Question: Sometimes when using a layout algorithm such as layout.fruchterman.reingold you can get some nodes that are outliers in the sense that they extend out disproportionately from the rest of the structure. Does anyone know how to impose a maximum length on edges (such as =1) so that the edge cannot exceed a max length and therefore remove these outliers?
'''
l <- layout.fruchterman.reingold(subgraph)
'''
BTW, I'm aware of an employ a scale factor already to regin things in:
'''
l <- layout.fruchterman.reingold(subgraph) * scaleFactor
'''

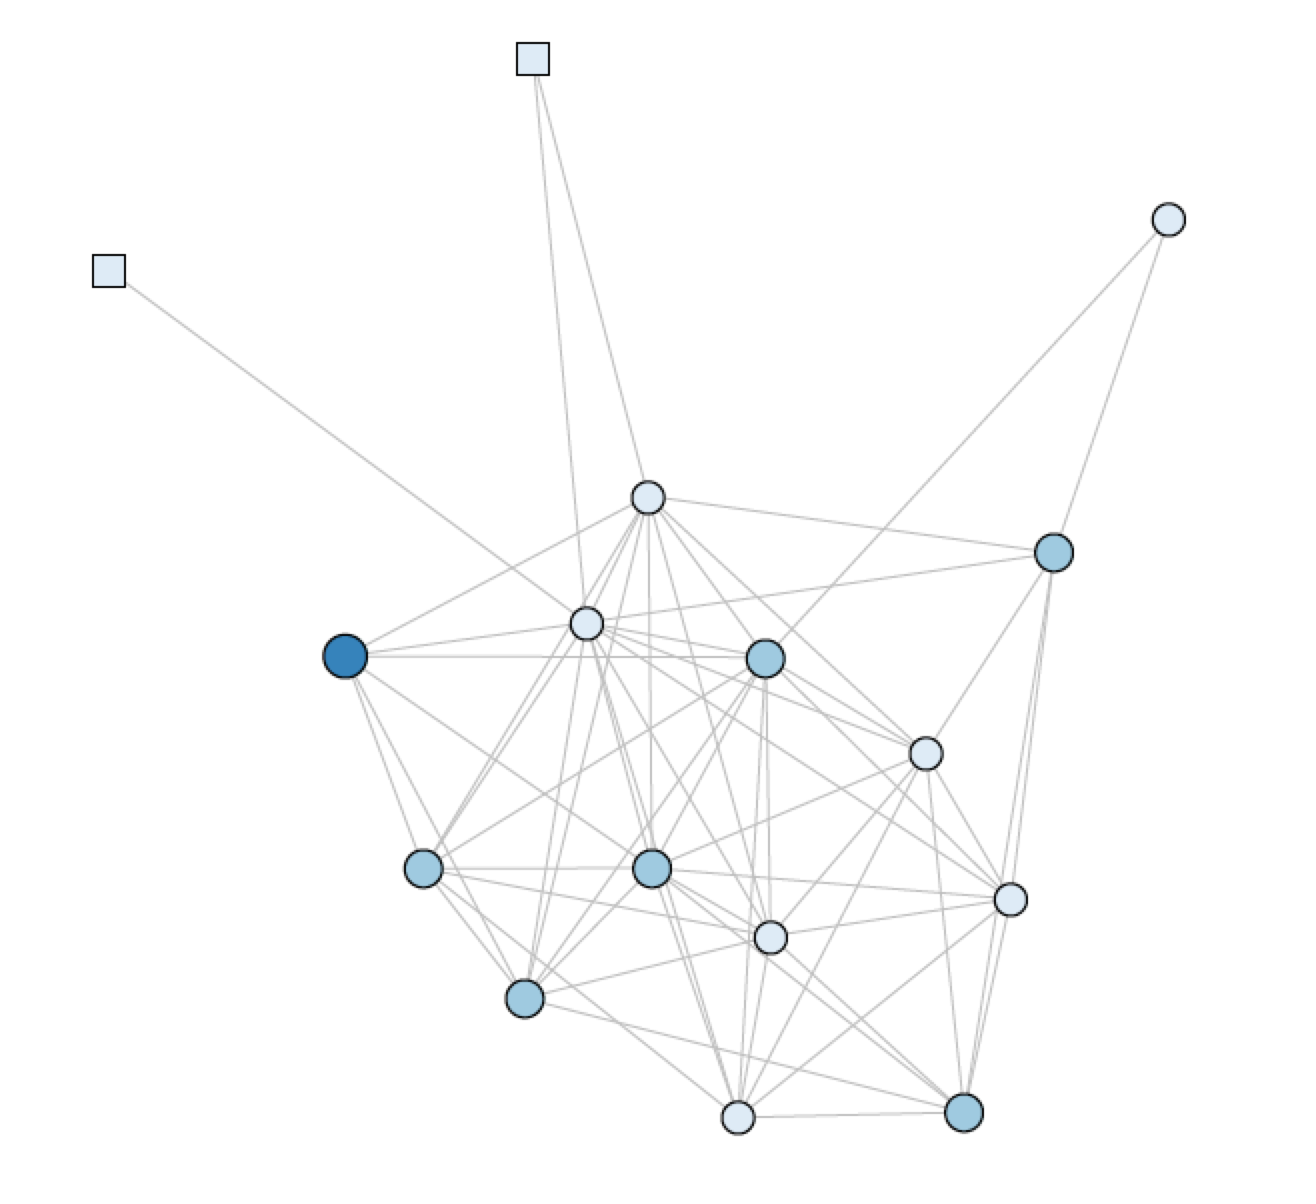
Answer: There is no built-in functionality for that in the Fruchterman-Reingold algorithm (and I suspect that using 'xmin', 'ymin', 'xmax' and 'ymax' would not work because it might simply "compress" the non-outlier part of the network to make more space for the outliers), but you can probably experiment with edge weights. When the FR layout algorithm is used with weights, the algorithm will strive to make edges with a larger weight to be shorter. You could probably try setting the weights incident on "outlier" vertices (i.e. vertices with degree=1 or 2) to a smaller value. Another possibility is to make the edge weights depend on the degrees of both endpoints such that smaller degrees are mapped to smaller values but larger degrees are mapped to disproportionately larger values - maybe the geometric mean of the degrees of the two endpoints could be useful here. But there is no "universal" solution as far as I know so you'll have to experiment a bit.